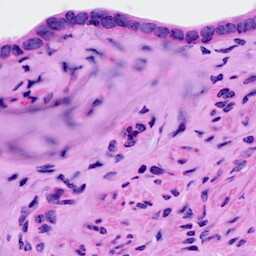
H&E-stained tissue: Ovarian